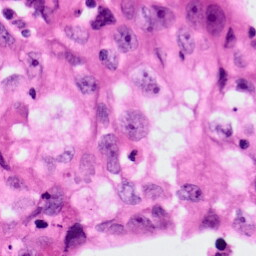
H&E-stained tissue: Lung